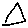
Label: triangle